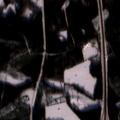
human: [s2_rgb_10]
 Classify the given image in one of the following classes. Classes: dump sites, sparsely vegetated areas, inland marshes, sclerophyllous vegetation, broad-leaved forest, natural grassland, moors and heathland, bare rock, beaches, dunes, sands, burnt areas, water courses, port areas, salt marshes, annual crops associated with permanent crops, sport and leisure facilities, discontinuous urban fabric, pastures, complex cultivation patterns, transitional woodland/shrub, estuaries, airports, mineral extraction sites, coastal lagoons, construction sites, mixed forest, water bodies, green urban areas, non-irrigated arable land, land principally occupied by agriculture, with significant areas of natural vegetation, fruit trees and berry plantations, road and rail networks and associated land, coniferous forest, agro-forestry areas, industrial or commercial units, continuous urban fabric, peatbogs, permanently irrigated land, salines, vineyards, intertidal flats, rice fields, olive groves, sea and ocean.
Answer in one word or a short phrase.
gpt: coniferous forest, mixed forest